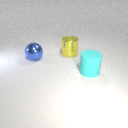
large blue metal sphere in front of large yellow metal cylinder